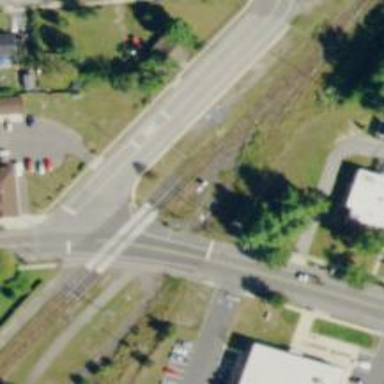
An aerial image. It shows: Full barrier at railway crossing.